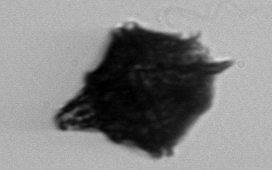
Label: Gonyaulax